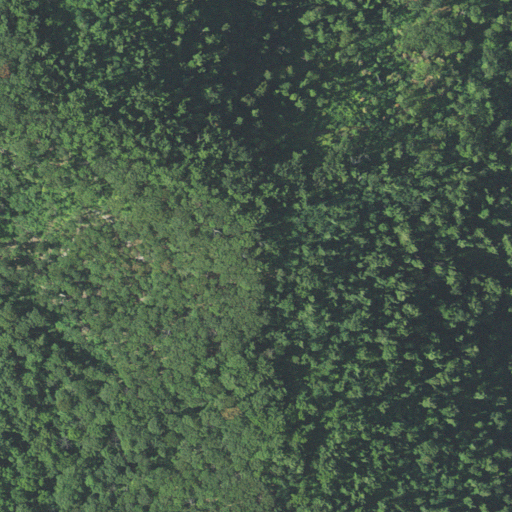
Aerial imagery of mountain in Virginia named Pedlar Mountain containing deciduous forest, shrub, and mixed forest